Field crop: tomato
Growth stage: 1
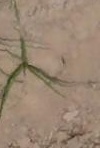
Species: cyperus